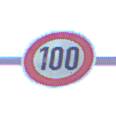
Verkehrszeichen: Geschwindigkeit100
Umgebung: Outdoor, Nature
Tageszeit: Midday
Wetter: Clear
Licht: Natural
Jahreszeit: NotSpecified
Kontrast: HighContrast